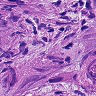
Metastatic tissue present: yes